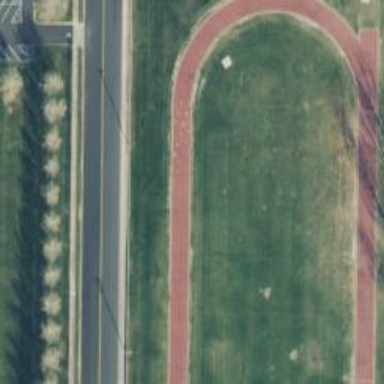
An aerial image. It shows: Track located within leisure land area.